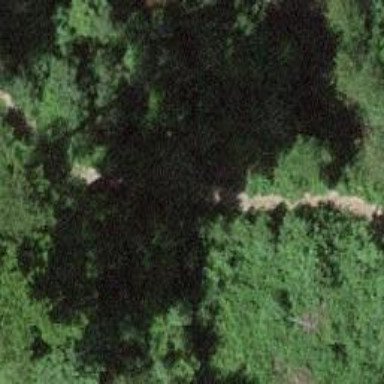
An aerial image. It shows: Path with surface of woodchips.